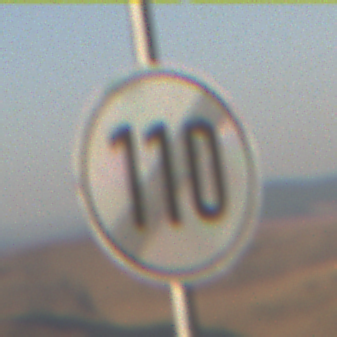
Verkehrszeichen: EndeGeschwindigkeit110
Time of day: SunriseSunset
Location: Outdoor (Nature)
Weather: Clear
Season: NotSpecified
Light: Natural